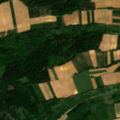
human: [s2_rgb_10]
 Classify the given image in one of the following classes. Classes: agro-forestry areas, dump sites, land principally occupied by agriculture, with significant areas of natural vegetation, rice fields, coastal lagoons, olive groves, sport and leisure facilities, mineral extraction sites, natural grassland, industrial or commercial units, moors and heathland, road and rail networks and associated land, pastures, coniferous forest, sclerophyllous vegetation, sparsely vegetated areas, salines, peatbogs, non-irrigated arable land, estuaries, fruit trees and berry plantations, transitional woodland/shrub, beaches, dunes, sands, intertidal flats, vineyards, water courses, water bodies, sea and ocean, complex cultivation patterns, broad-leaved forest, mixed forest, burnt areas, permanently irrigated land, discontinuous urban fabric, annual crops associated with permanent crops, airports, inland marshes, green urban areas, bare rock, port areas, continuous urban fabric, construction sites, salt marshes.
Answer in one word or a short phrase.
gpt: non-irrigated arable land, mixed forest